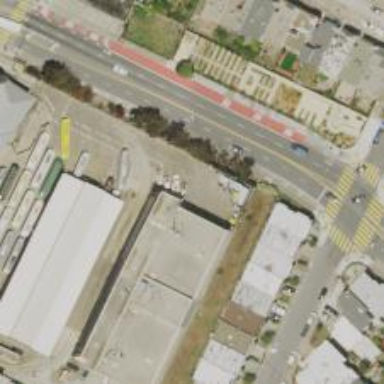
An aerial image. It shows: Light rail service yard with electrified contact lines.